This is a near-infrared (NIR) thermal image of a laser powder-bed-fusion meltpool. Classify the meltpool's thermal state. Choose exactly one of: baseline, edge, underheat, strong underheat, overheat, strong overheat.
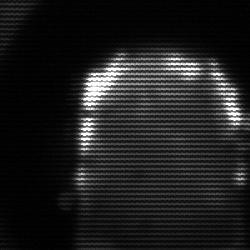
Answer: baseline